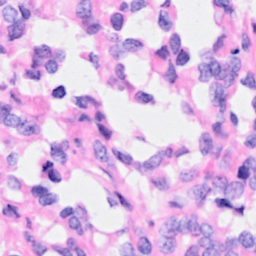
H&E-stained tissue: Breast